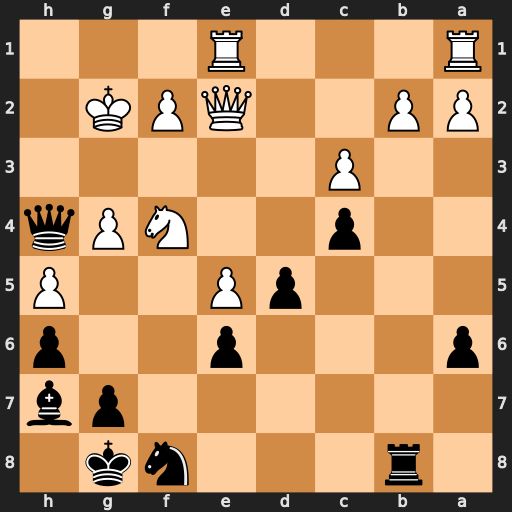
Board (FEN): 1r3nk1/6pb/p3p2p/3pP2P/2p2NPq/2P5/PP2QPK1/R3R3
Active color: b
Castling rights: -
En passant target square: -
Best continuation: Be4+ f3 Qxg4+